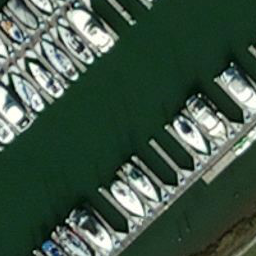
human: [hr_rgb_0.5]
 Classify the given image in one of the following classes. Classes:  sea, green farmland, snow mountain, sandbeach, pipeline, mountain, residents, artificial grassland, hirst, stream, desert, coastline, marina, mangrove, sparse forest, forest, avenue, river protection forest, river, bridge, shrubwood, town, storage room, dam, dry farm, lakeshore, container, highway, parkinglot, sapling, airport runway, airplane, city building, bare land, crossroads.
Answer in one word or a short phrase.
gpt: marina